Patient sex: F
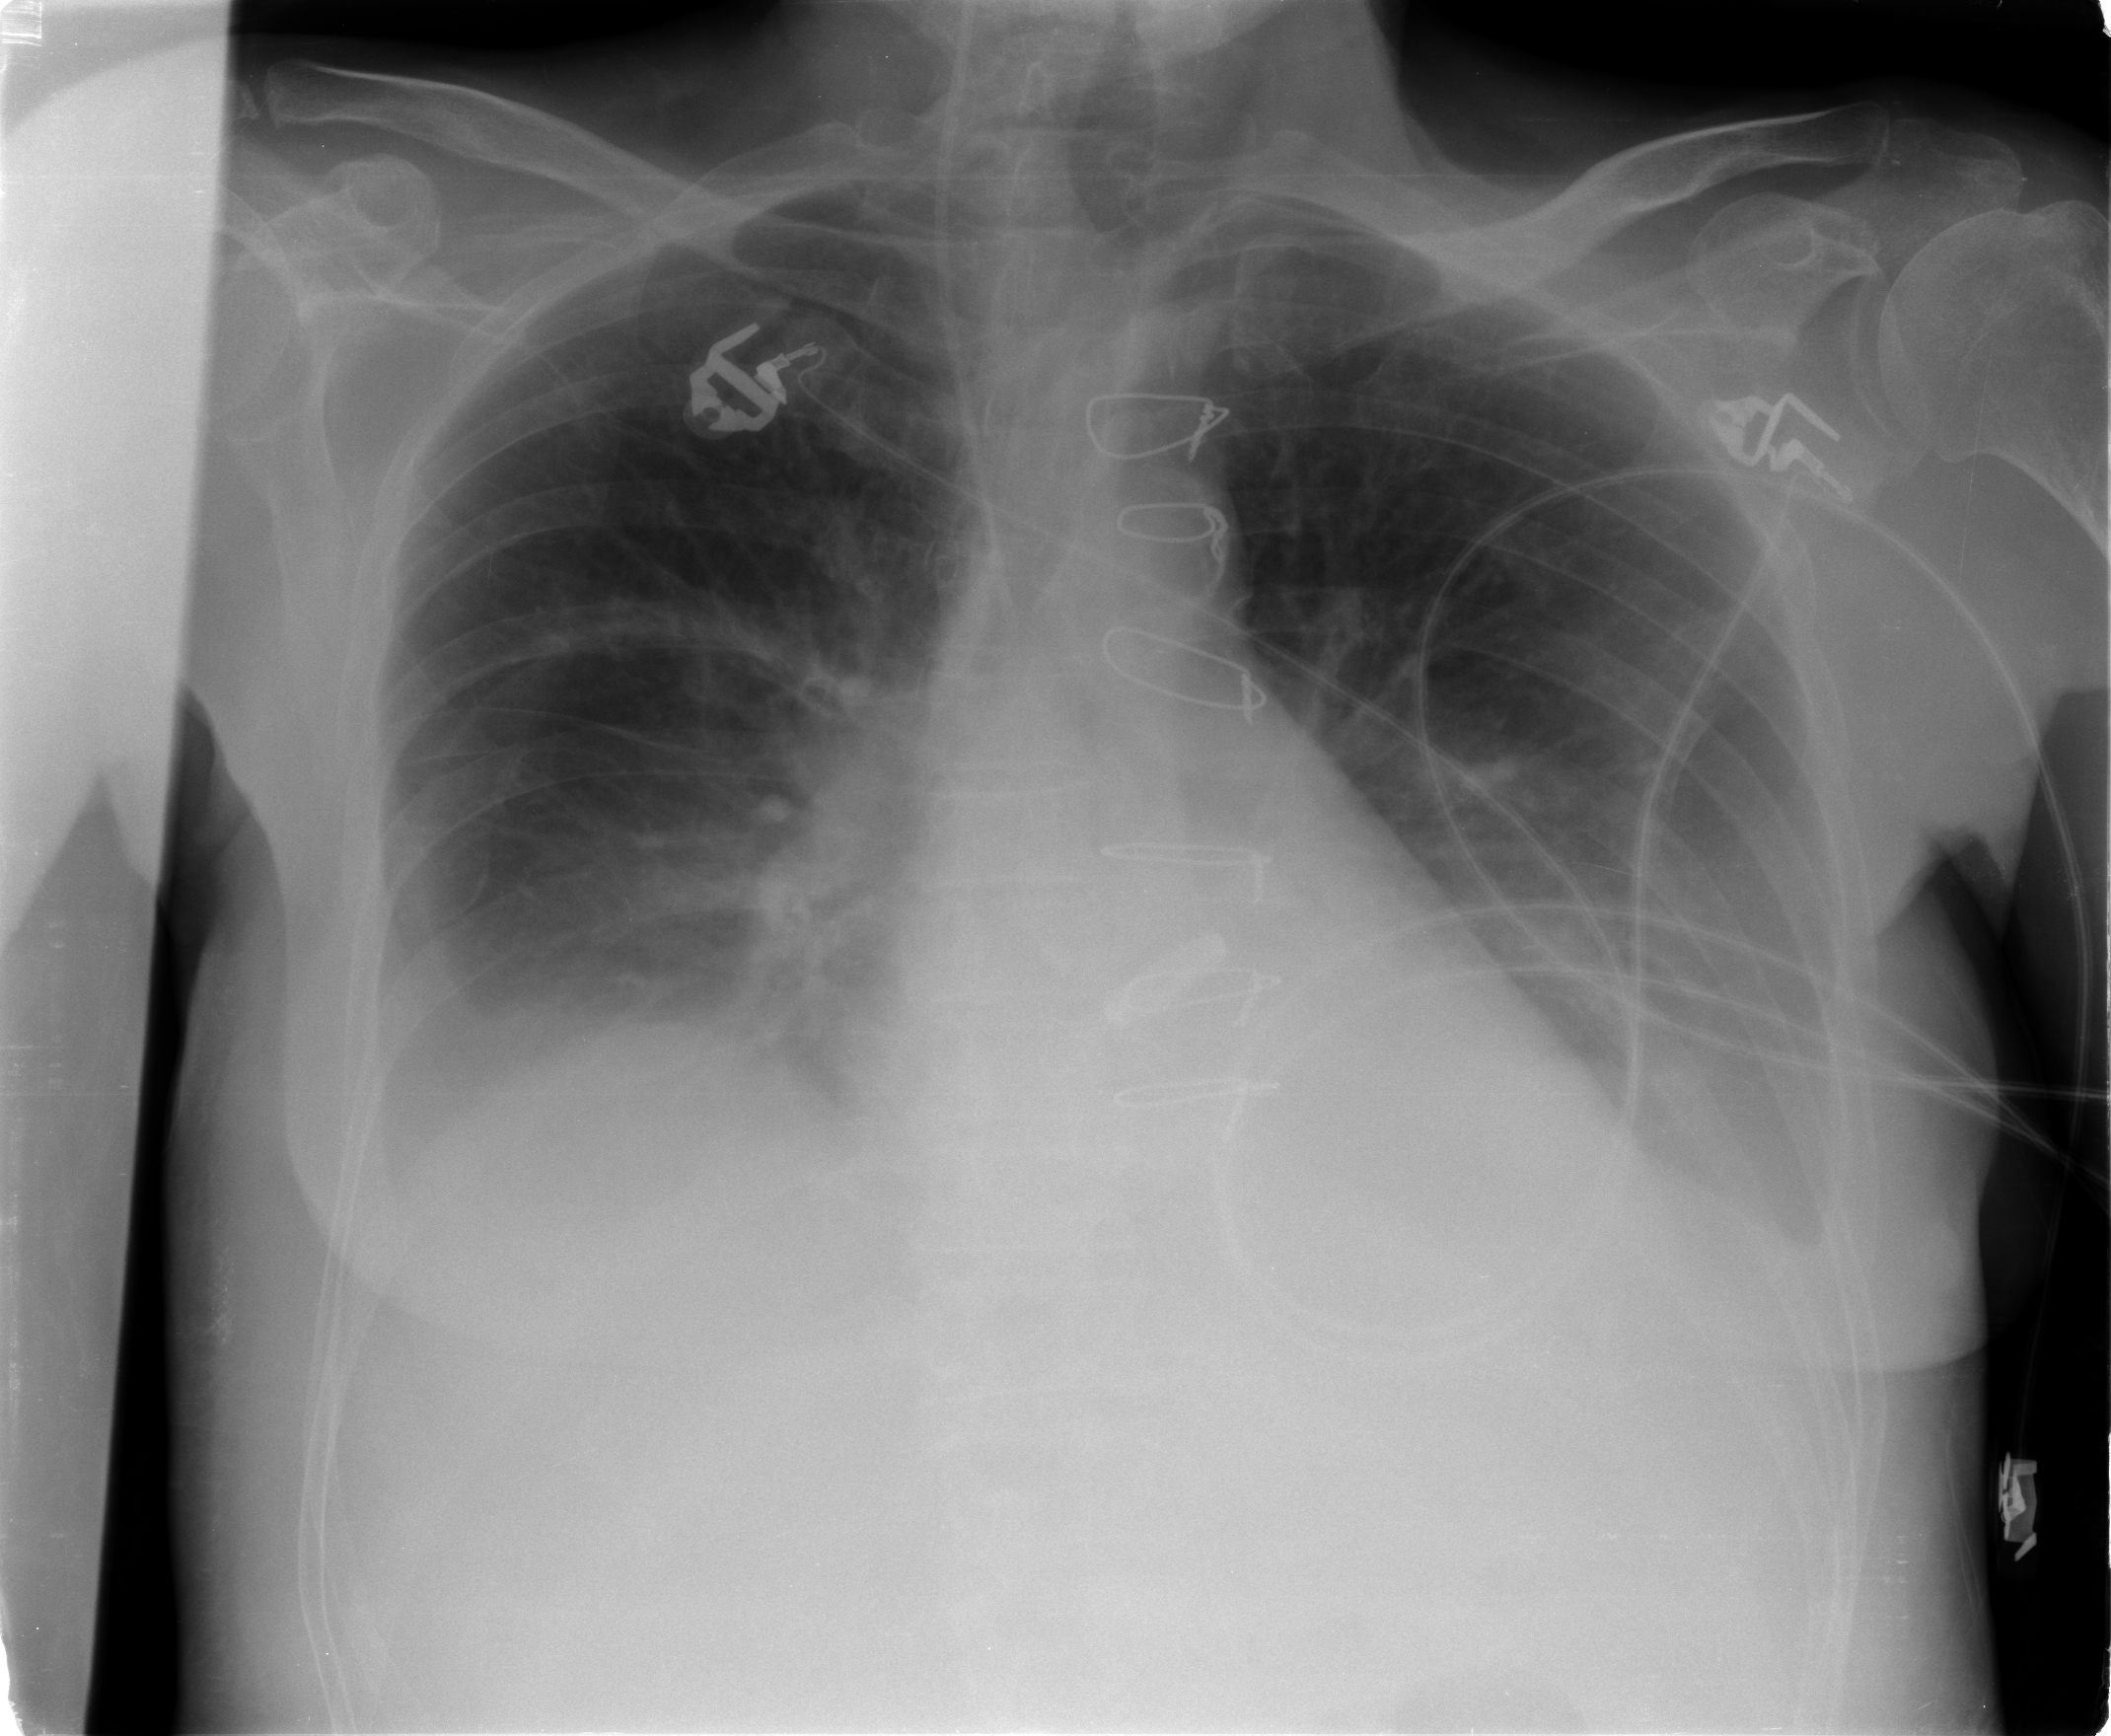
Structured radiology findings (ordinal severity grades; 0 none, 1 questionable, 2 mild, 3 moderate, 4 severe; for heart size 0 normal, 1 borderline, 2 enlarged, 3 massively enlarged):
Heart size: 0
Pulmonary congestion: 2
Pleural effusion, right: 2
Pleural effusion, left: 2
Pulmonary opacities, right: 2
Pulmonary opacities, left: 0
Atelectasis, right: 2
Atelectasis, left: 1